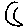
Label: moon